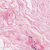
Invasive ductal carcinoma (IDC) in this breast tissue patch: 0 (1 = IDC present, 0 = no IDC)